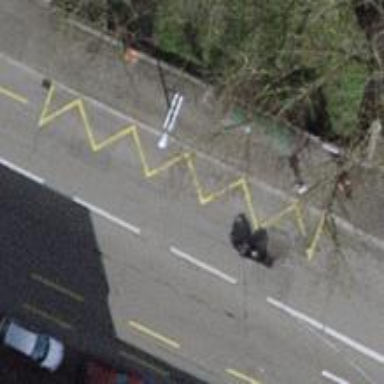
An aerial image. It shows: Bus stop with shelter for public transportation.